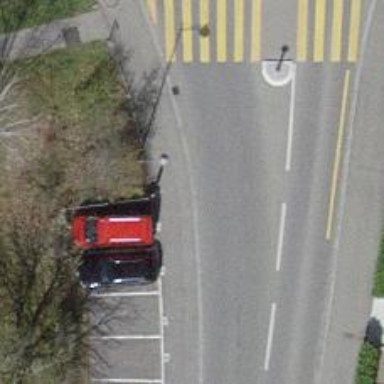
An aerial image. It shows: Asphalt sidewalk.